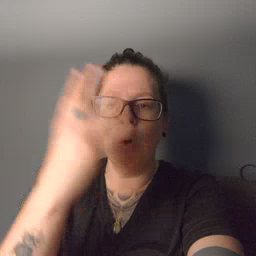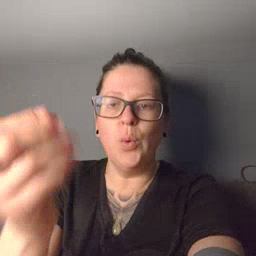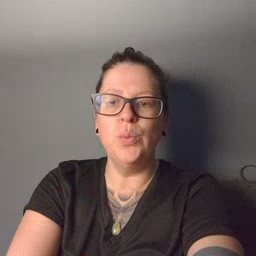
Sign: go